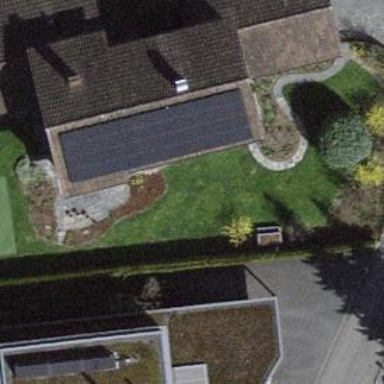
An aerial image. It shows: Solar power generator with photovoltaic panels.